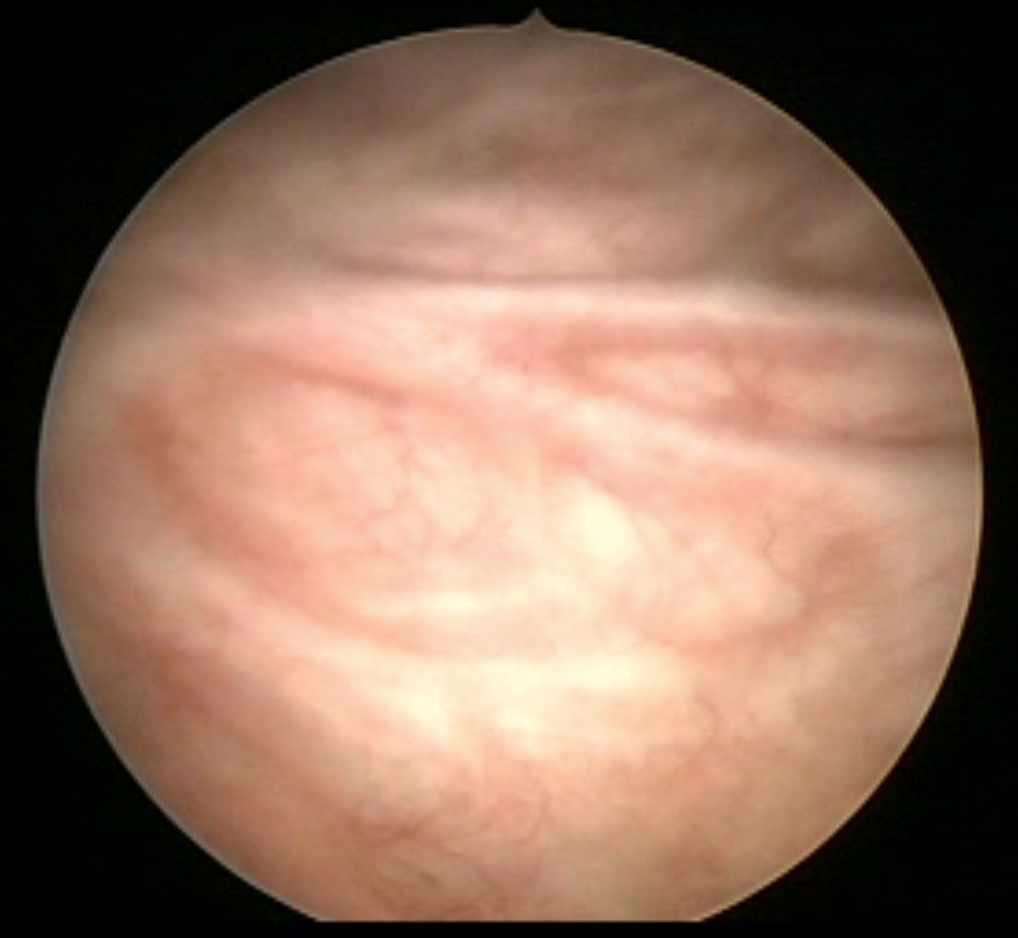
Modality: WLC
Class: Anatomical landmarks
Subclass: Trabeculation
Lesion: L0
Bladder cancer association: No